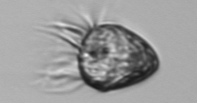
Label: Ciliophora